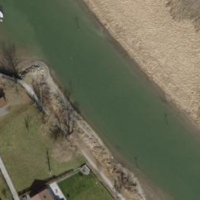
EUNIS habitat code: 15
Species observed at this site:
Juglans regia